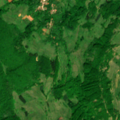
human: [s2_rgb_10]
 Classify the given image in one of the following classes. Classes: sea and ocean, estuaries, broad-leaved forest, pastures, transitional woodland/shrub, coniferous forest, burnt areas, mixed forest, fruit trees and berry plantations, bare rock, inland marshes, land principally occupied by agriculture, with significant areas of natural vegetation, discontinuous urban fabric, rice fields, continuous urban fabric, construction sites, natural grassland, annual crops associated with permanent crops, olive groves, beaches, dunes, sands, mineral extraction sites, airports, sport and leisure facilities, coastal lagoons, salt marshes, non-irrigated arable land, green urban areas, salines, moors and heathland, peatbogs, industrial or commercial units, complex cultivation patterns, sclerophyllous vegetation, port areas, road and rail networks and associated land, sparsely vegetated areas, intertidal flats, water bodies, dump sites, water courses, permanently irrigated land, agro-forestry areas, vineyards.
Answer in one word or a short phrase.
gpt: complex cultivation patterns, land principally occupied by agriculture, with significant areas of natural vegetation, broad-leaved forest, transitional woodland/shrub